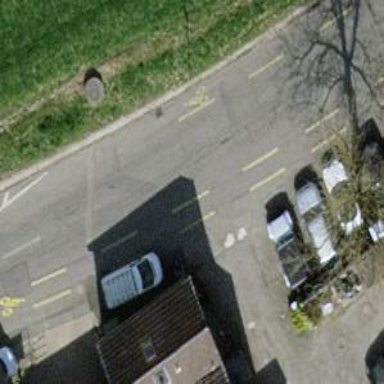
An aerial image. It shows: Unclassified road with asphalt surface.